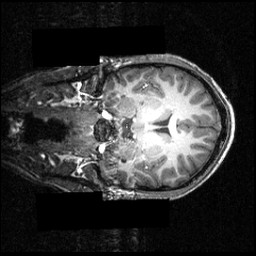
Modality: T1w
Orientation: coronal
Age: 21
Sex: male
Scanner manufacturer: siemens
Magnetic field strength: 3.951 T
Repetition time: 1.5 s
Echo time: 0.00335 s